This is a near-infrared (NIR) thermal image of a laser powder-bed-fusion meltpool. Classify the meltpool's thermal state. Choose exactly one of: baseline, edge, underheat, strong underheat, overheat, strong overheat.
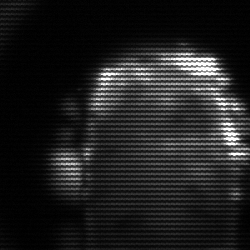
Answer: baseline